Question: For example,I want to make a layout like this:

The 'header' can have a fixed height(for example:200px)
The 'menu' div in the left can have a fix width (for example:300px).
Now,I want the main div in the right can take all the width and height of the rest space.
Also,if user resize the browser,the size of the main div should resized accordingly,in a word,I do not want the scroll bar show in anytime.
Using javascript is the common manner,but it may difficult.
For example,use this(pseudo code):
'''
window.onresize=function(){
main.style.width=document.clientWidth-left.style.width;
}
'''
But how about the border of the elemnt?
'''
main.style.width=document.clientWidth-left.style.width-left.style.borderLeftWidth-left.style.borderRightWidth-......;
'''
But in different browser,the 'element.style.width' may contain or not contain the width of the browser.
So I wonder if there is any idea I can avoid to use the js caculate?
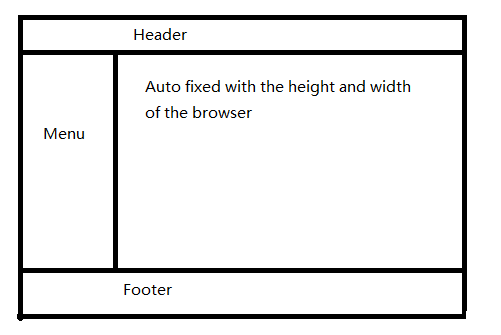
Answer: Use and take a look at <URL>. If you want to never have scrolls on browser resize, then I recommend using . But that's not native to web-development and design.